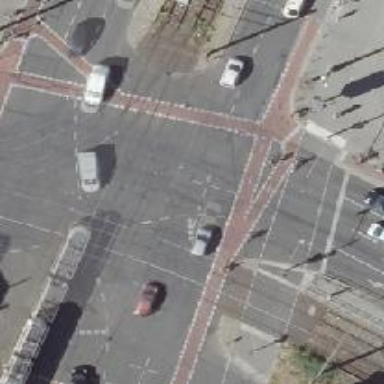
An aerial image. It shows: Tram level crossing on the railway.